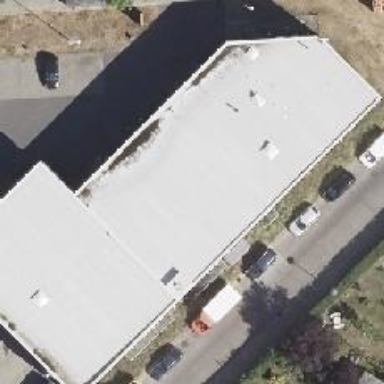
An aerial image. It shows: Car repair shop.